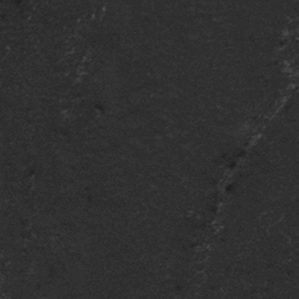
Label: frost